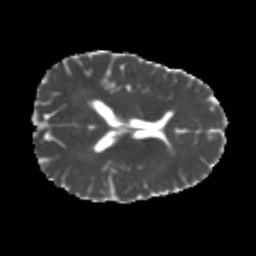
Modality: MD
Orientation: axial
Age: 25
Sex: male
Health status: healthy
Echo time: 0.074 s